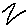
Label: zigzag